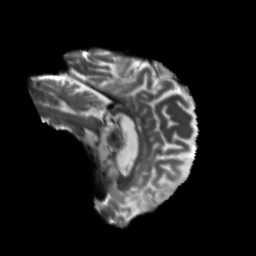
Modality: T2w
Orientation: sagittal
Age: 69
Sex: female
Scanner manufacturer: siemens
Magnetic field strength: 3 T
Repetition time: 5.47 s
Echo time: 0.0854 s